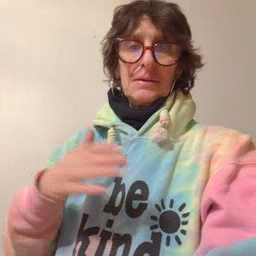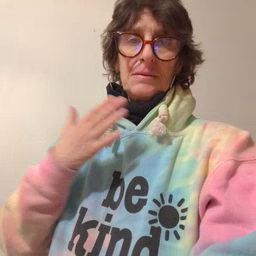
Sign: happy